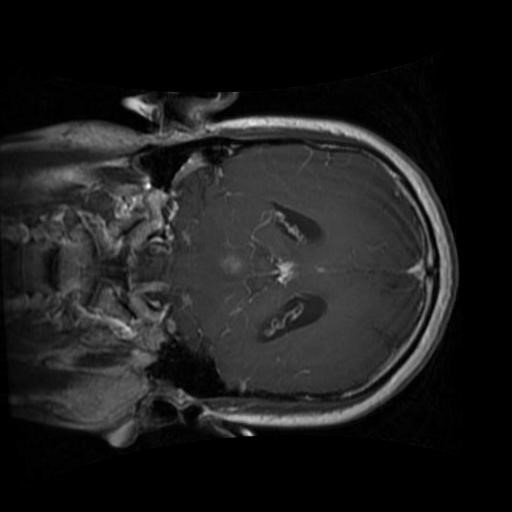
Label: brain_glioma